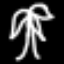
Label: palm tree